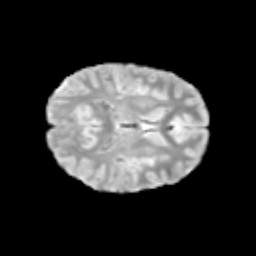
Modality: T2w
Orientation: axial
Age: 11
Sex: female
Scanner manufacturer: siemens
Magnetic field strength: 3 T
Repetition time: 3.8 s
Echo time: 0.07 s